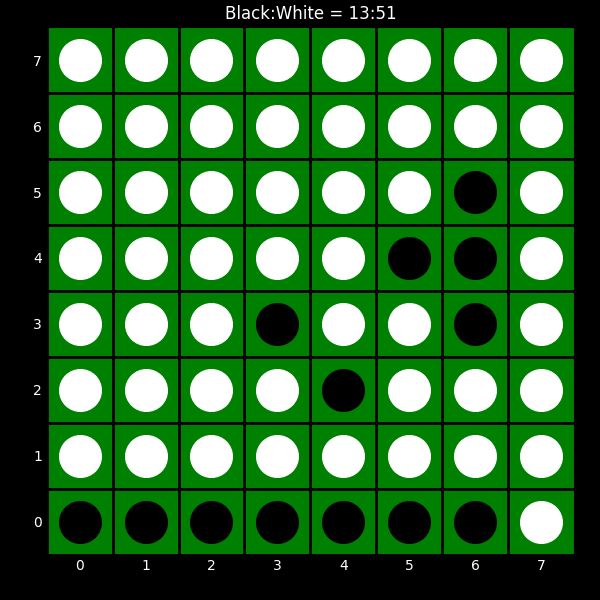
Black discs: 13
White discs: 51